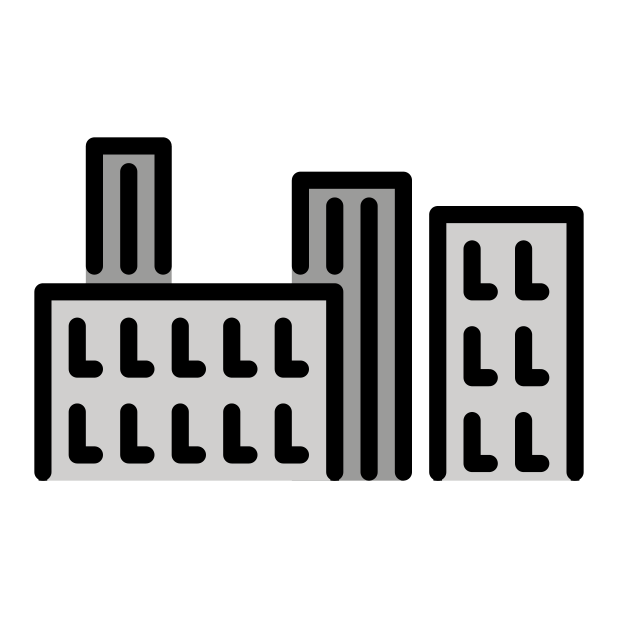
cityscape